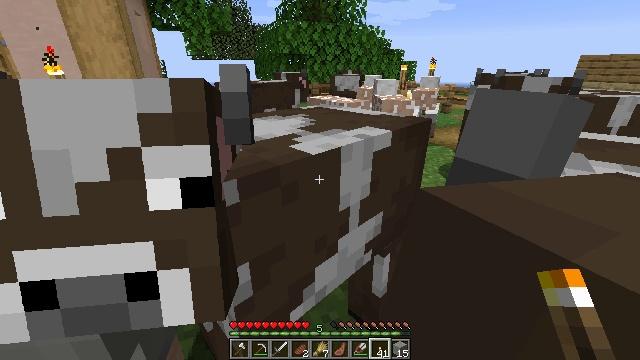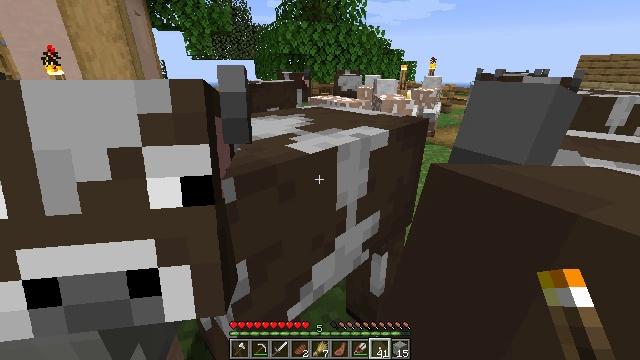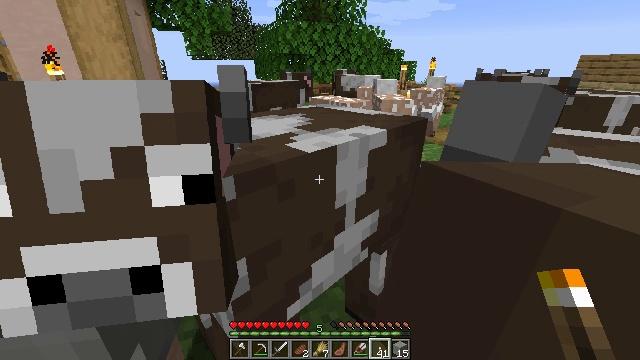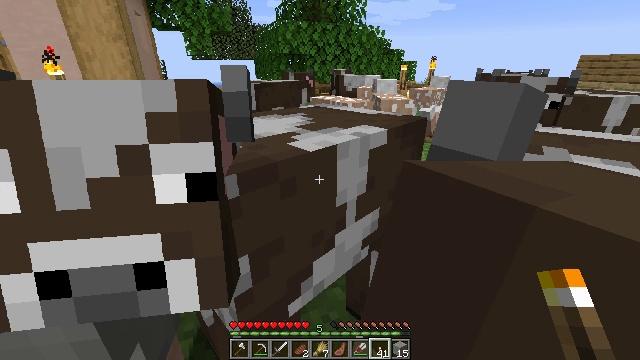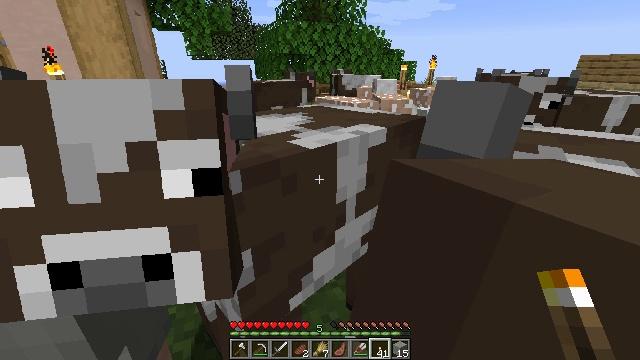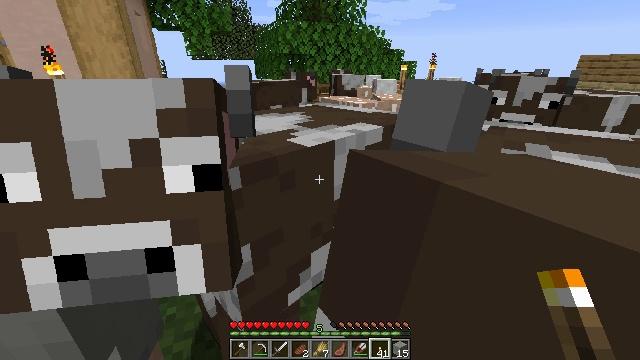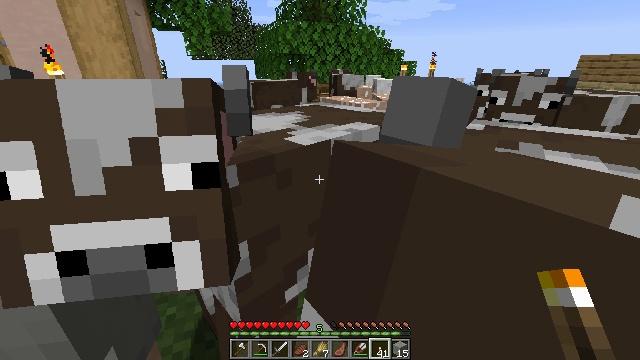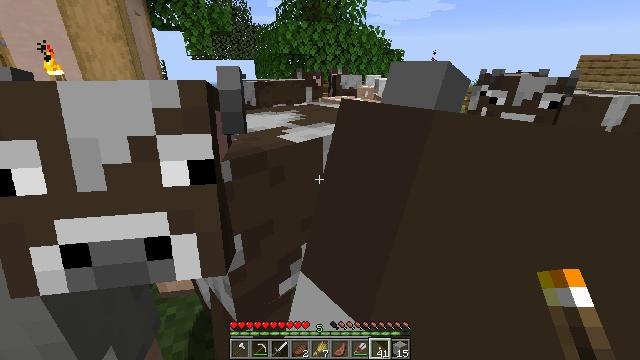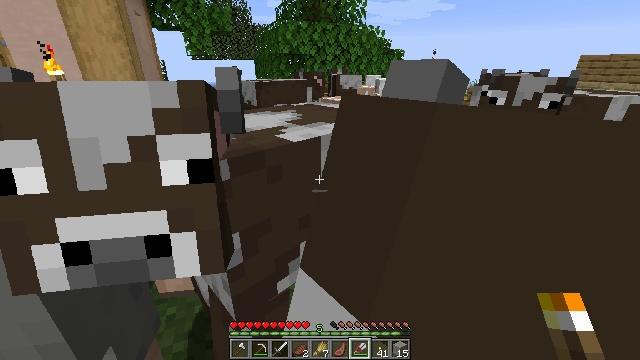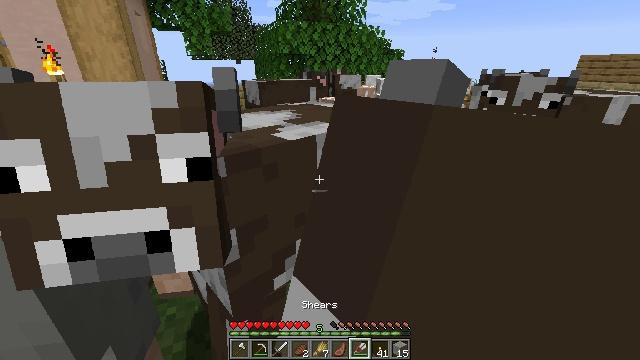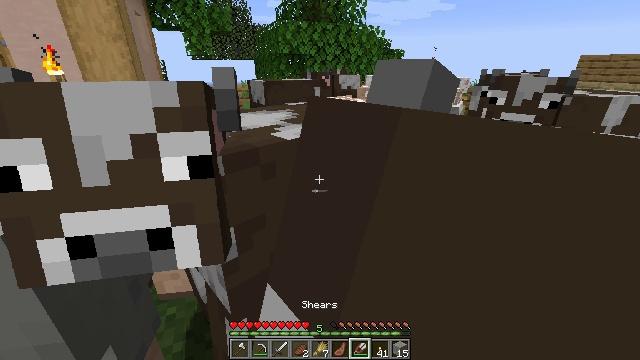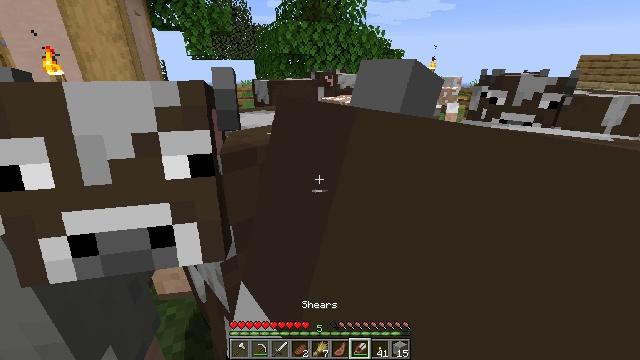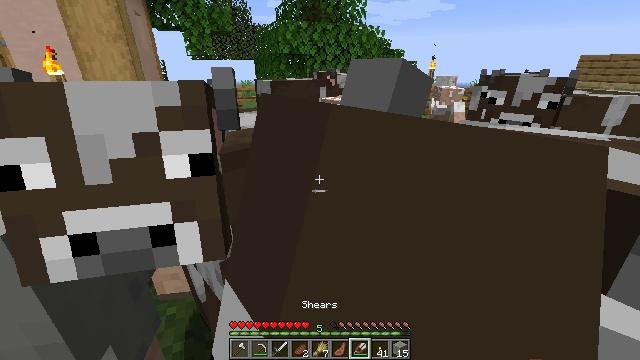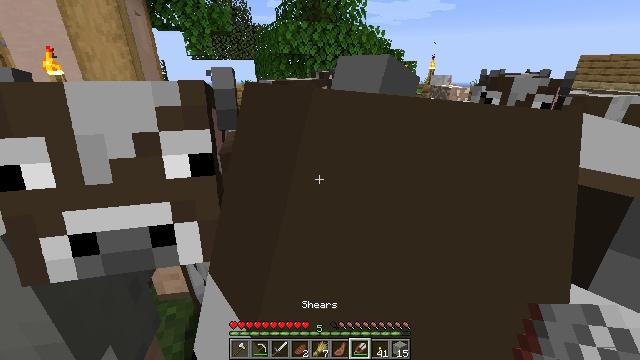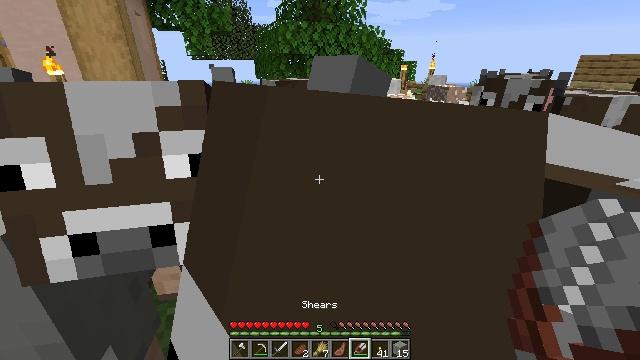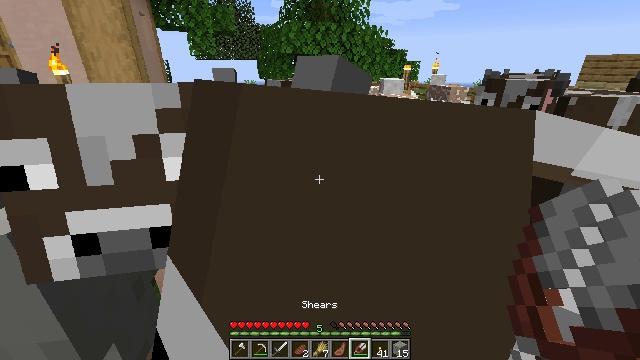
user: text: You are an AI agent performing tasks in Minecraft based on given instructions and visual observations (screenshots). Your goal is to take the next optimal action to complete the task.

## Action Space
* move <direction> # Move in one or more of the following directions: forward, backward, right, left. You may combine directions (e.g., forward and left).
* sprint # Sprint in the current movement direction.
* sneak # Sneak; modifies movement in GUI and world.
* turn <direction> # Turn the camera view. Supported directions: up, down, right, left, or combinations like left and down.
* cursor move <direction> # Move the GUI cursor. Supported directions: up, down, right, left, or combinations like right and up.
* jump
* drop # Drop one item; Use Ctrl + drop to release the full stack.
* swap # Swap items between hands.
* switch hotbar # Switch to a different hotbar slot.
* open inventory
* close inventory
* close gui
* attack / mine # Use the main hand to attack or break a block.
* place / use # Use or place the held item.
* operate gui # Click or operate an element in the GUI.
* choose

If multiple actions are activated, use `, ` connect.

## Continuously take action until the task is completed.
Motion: motion action
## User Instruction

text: Take wool and planks to craft a gray bed.
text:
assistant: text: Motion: no_op
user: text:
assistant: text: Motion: no_op
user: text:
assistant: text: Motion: no_op
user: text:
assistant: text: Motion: no_op
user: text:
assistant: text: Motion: no_op
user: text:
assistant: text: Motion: no_op
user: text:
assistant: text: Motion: no_op
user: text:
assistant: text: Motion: switch to hotbar 7
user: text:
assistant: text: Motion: switch to hotbar 7
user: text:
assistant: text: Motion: switch to hotbar 7
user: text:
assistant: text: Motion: switch to hotbar 7
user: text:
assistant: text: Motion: no_op
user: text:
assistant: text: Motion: no_op
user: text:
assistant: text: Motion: no_op
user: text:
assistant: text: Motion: no_op
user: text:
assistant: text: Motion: turn left and up
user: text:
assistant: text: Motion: turn left and up
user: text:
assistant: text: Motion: turn left and up
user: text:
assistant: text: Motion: turn left
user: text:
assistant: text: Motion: turn left
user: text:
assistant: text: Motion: no_op
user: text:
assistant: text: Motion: no_op
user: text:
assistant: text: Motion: no_op
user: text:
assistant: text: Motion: no_op
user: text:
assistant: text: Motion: no_op
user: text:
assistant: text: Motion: no_op
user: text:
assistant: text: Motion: no_op
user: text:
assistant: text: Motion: turn left and down
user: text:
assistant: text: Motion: turn left and down
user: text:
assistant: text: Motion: turn left